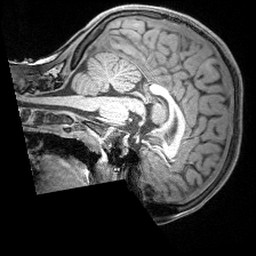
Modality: T1w
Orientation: sagittal
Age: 9
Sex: male
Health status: ill
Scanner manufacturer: siemens
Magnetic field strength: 3 T
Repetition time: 1.6 s
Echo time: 0.00179 s